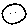
Label: circle